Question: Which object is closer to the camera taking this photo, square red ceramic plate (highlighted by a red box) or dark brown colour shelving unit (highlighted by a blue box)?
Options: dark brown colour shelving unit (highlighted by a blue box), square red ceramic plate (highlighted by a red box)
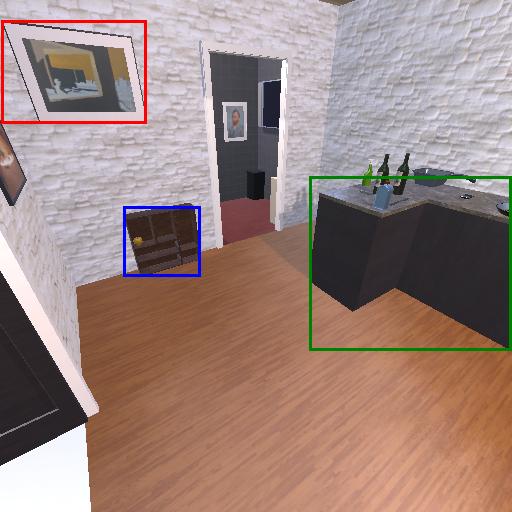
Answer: dark brown colour shelving unit (highlighted by a blue box)